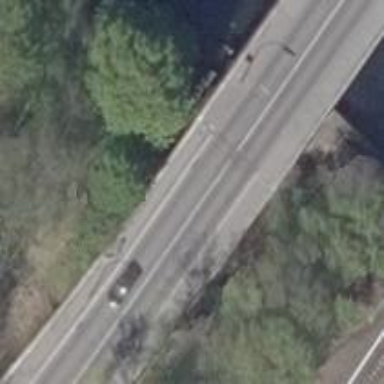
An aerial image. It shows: Tertiary road with asphalt surface crossing over bridge. The bridge has beam structure and sidewalks on both sides with asphalt surfaces. There is no parking allowed on the bridge.